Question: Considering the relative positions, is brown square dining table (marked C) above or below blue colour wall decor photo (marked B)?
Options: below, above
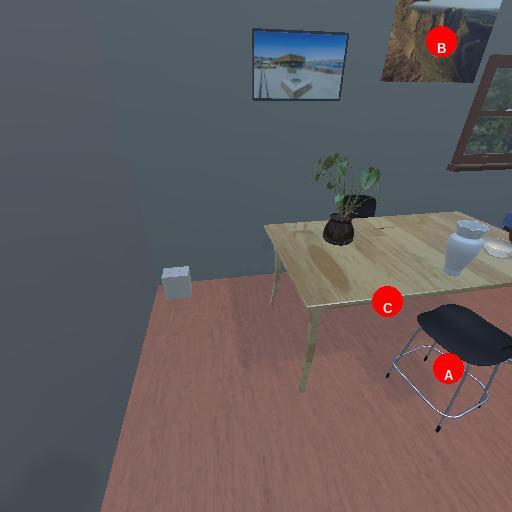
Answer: below